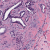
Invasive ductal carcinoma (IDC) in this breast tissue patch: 1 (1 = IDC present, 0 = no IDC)